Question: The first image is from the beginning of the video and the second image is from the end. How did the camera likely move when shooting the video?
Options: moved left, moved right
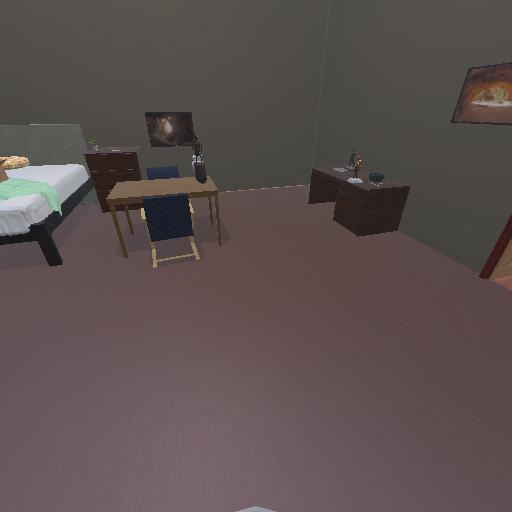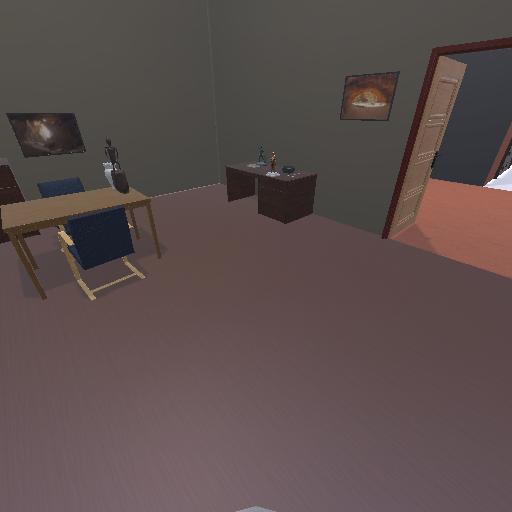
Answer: moved left